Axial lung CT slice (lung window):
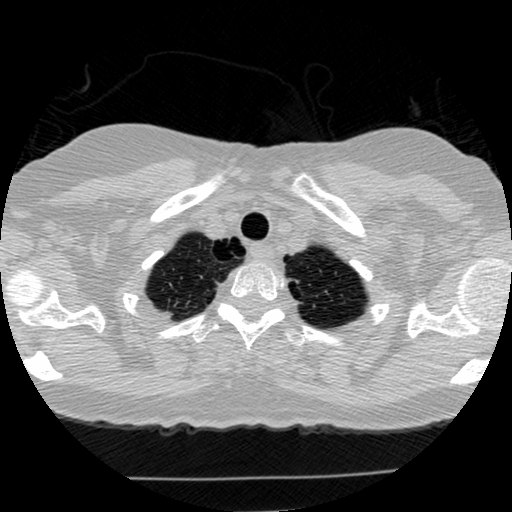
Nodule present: no